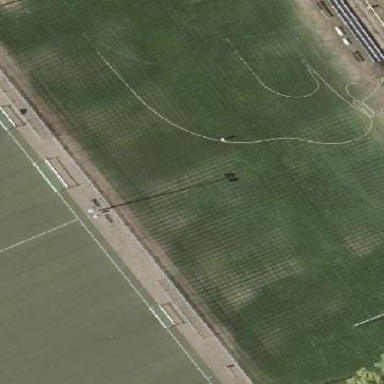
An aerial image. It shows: Grass rugby league pitch for leisure land activities.